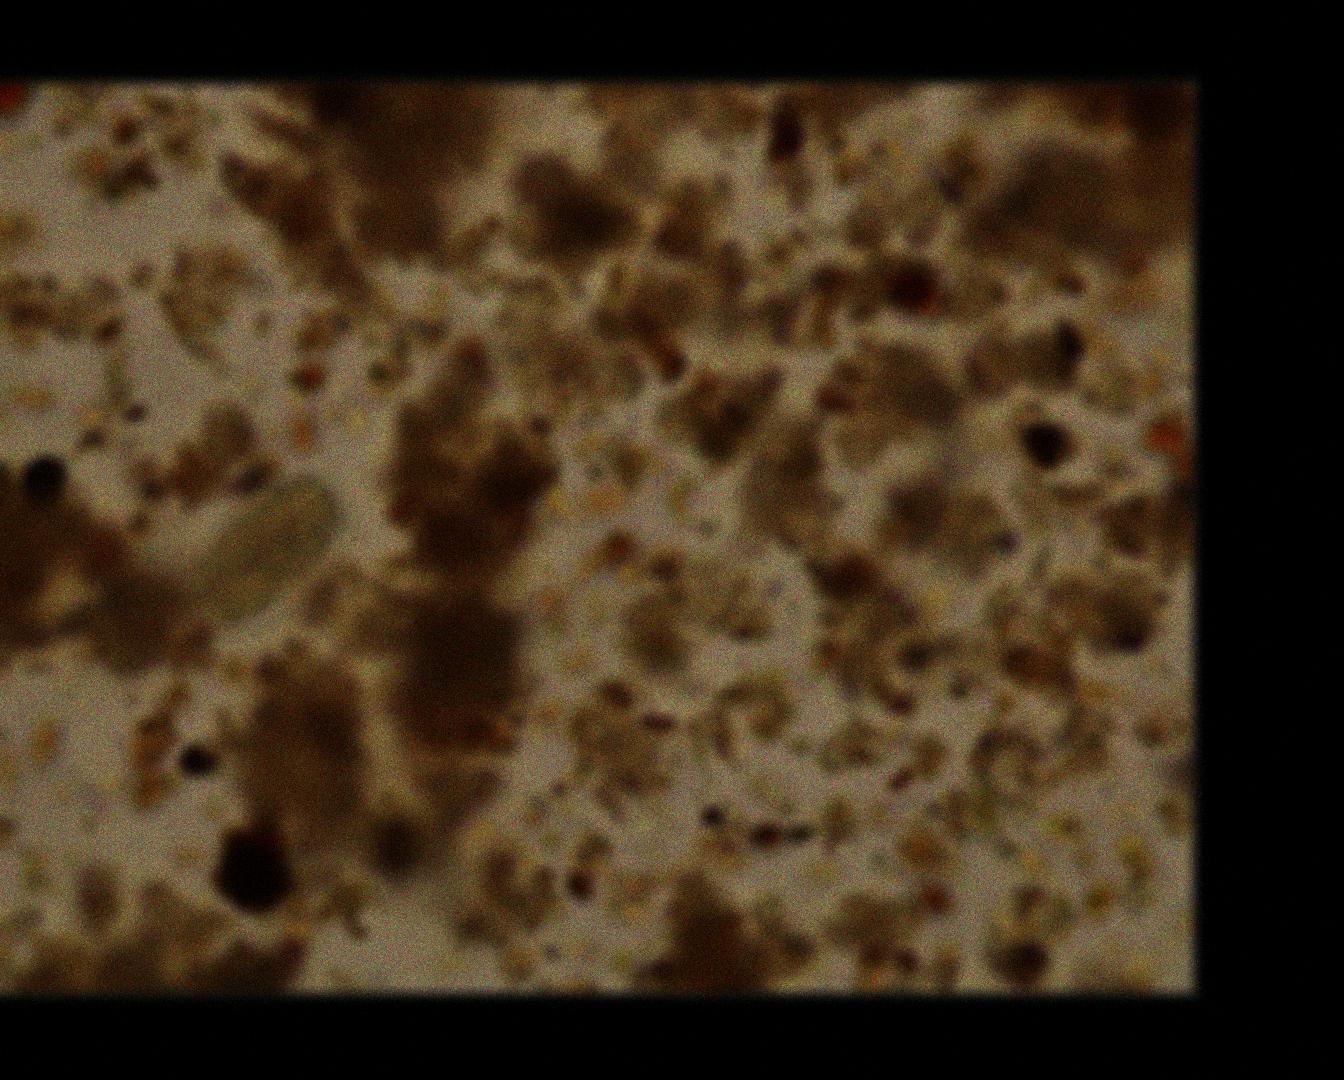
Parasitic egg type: Hookworm egg